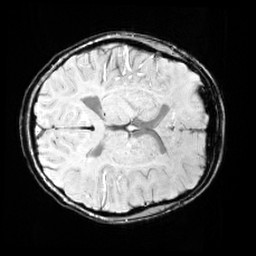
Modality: SWI
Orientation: axial
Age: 11
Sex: female
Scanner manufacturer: siemens
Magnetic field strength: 3 T
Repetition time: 0.027 s
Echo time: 0.02 s